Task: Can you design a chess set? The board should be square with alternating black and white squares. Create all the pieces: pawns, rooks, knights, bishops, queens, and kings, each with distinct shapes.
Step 3393:
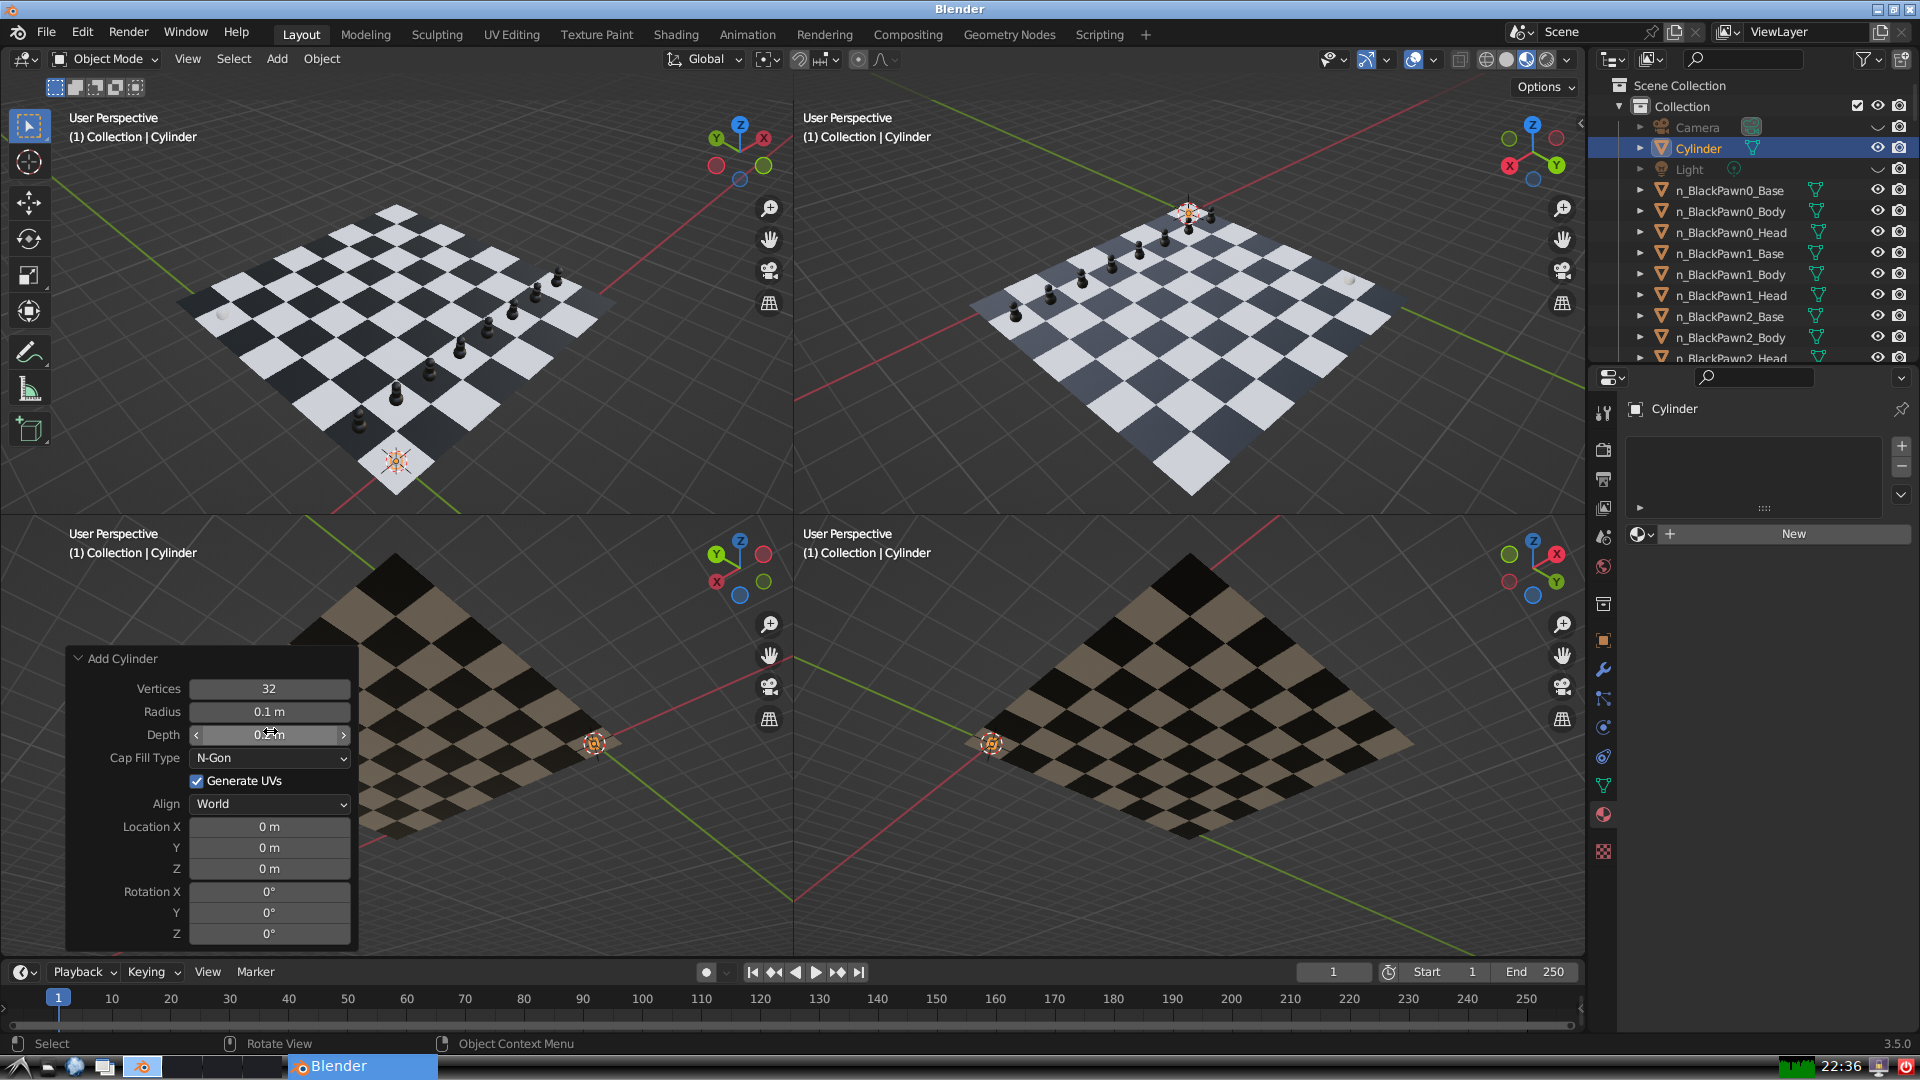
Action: {"mouse_move": [270, 824]}